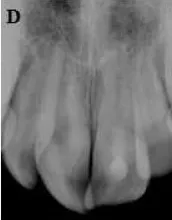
Follow-up radiography and apical maturation.
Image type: radiology (x_ray)